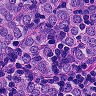
Metastatic tissue present: yes